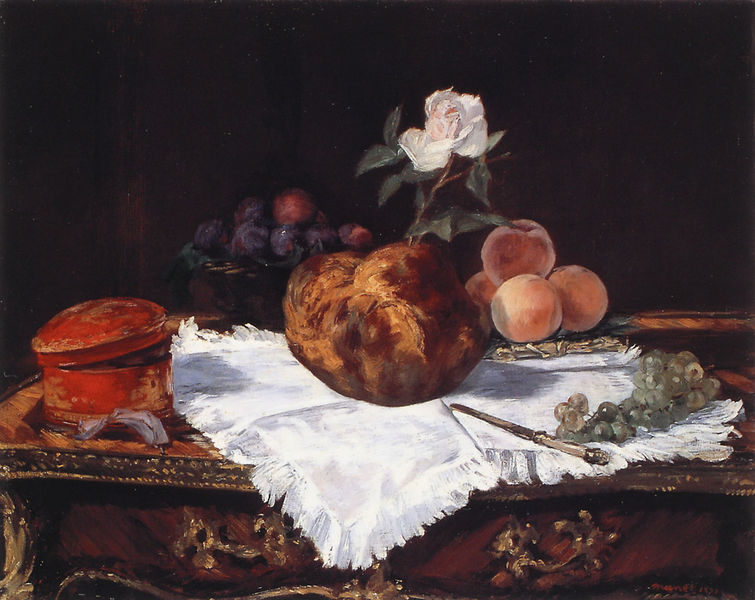
Titel: Hefebrot (The Brioche)
Künstler: Édouard Manet
Institution: New York, The Metropolitan Museum of  Art
Schlagwörter: blätter, dunkel, gemälde, weiß, blume, hintergrund, holz, renoir, schwarz, tisch, obst, rose, rot, tuch, messer, silber, möbel, tischdecke, öl, fransen, decke, stilleben, stillleben, trauben, kommode, ölgemälde, essen, wein, manet, korb, brot, kruste, dose, schachtel, schnitzerei, griffe, komode, braten, weintrauben, dolch, pfirsich, aprikose, aprikosen, pfirsiche, pflaume, traube, weintraube, sekretär, schatulle, pflaumen, zwetschgen, konfekt, brieföffner, bort, buttermesser, süßes, grüne trauben, trauben tisch, geöffnete dose